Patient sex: M
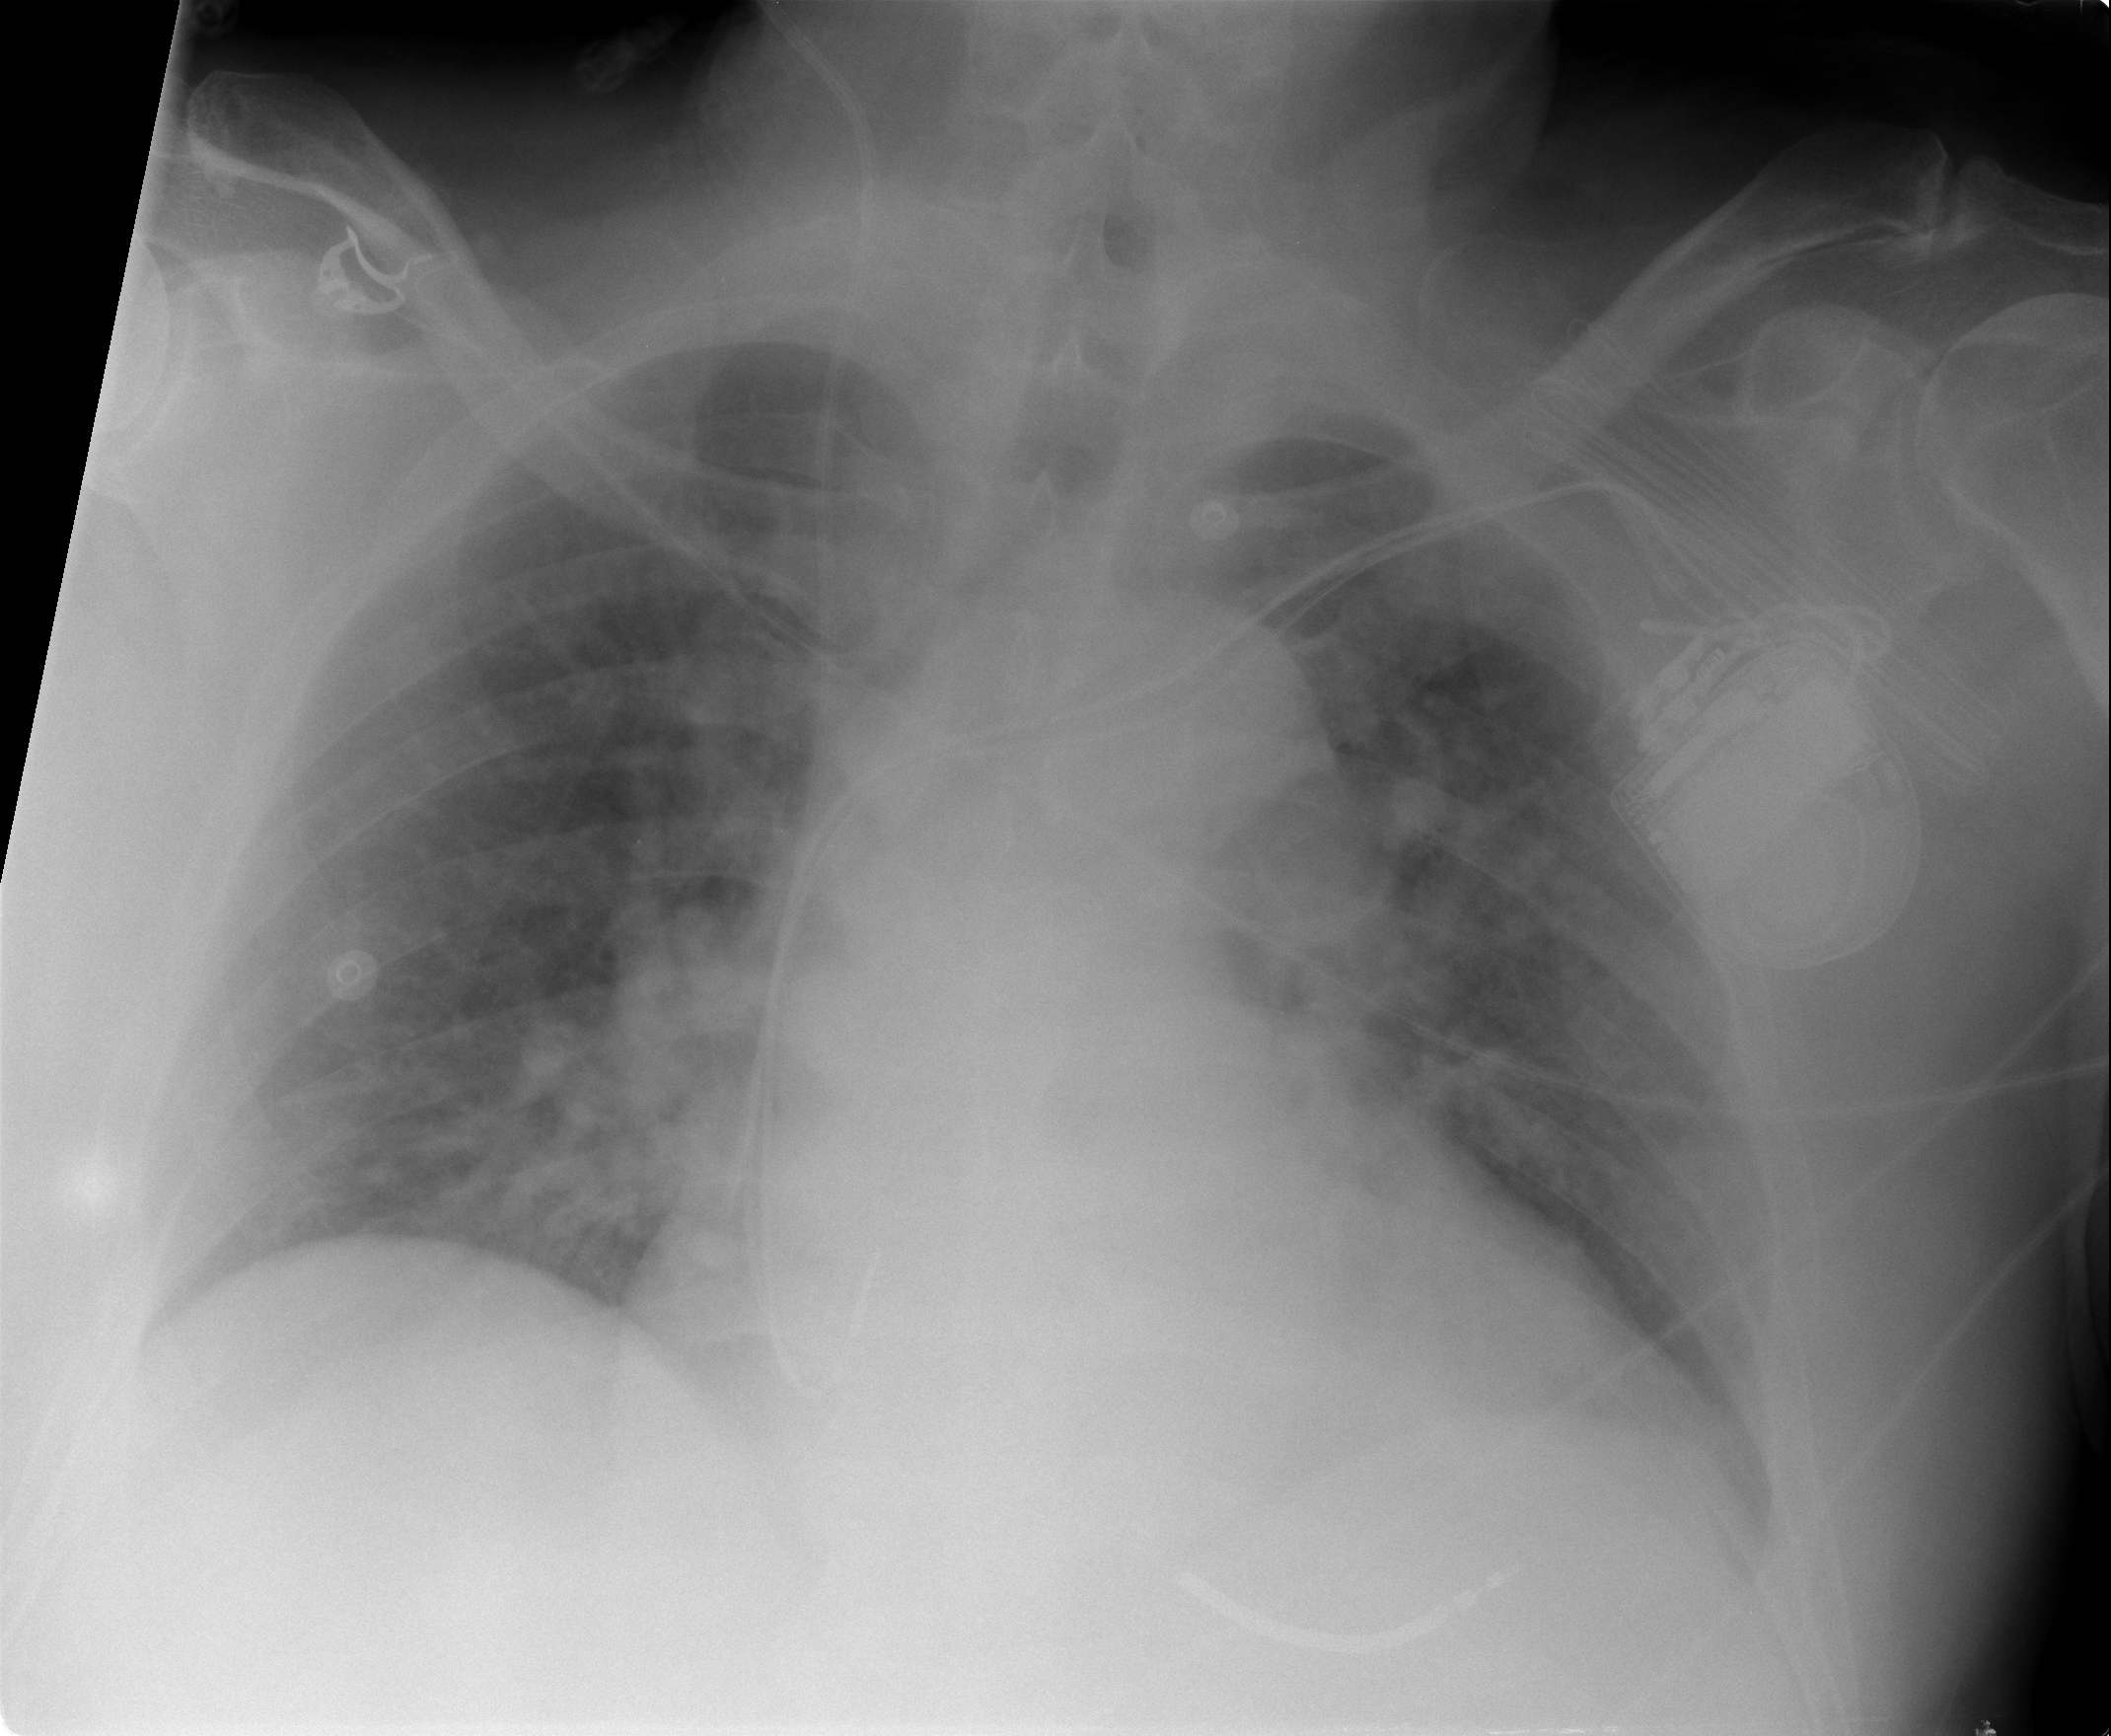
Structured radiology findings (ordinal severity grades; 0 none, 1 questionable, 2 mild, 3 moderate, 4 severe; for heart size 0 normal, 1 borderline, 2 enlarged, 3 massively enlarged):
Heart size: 2
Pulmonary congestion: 2
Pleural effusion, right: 0
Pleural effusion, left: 0
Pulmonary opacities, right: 1
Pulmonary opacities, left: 1
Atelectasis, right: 0
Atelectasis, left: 0